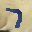
Label: 7